Question: I am trying to create a number of Plotly plots using a function. I have created a color palette for them. The datasets I am using have different numbers of grouping factors and I want them to use the colors in the order I specify, but it seems to choose a different order depending on how many factors there are. Is there an easy way to fix this? Do I need to create a function? Thank you!
A visual example of the problem

'''
library(plotly)
#Some example data
x <- 1:10
g <- c("A", "B", "C", "D", "E")
g2 <- c("A", "B")
g3 <- c("A", "B", "C")
y <- 1:20
df <- as.data.frame(cbind(x,g,y))
df2 <- as.data.frame(cbind(x,g2,y))
df3 <- as.data.frame(cbind(x,g3,y))
#Color palette
pal <- c('blue','yellow','green', 'pink', 'black')
#In this plot the order is as in the pal object, this is what I want.
plot1 <- plot_ly(data=df, x=~x, y=~y,
type = "bar", color=~g, colors =pal)
plot1
#In this plot uses the first and the fifth in the pal object
# and I would like to be the first and second colors.
plot2 <- plot_ly(data=df2, x=~x, y=~y,
type = "bar", color=~g2, colors =pal)
plot2
#In this one uses the first, the third and the fifth in that order
# and I would like to be the first, second and third colors.
plot3 <- plot_ly(data=df3, x=~x, y=~y,
type = "bar", color=~g3, colors =pal)
plot3
'''
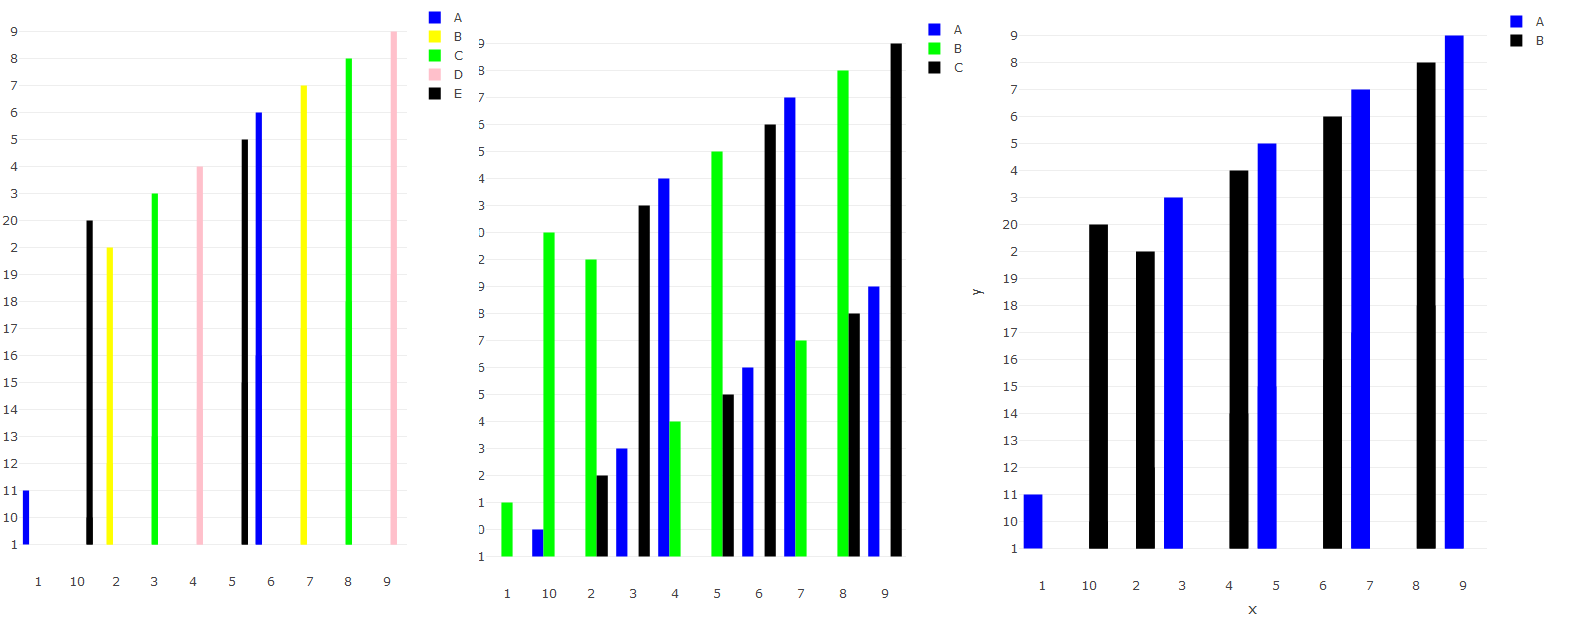
Answer: One option is to use colors = pal[1:length(g2)] (for the second case):
<URL>
Or you could match the color with the factor levels.